Question: I'm trying to put a CSS box-shadow around two divs of different widths and somehow hide the overlapped shadow in the middle for a seamless look like the image on the right below.

I've tried adding a white border on the first element and having it expand over the second but the border appears inside the box-shadow. I've also tried putting a box-shadow on the container but it makes the shadow square which isn't what I'm looking for. Is there some way to get this effect?
My attempt: <URL>
'''
@font-face {
font-family: 'Open Sans';
font-style: normal;
font-weight: 300;
src: local('Open Sans Light'), local('OpenSans-Light'), url(http://fonts.gstatic.com/s/opensans/v13/DXI1ORHCpsQm3Vp6mXoaTRampu5_7CjHW5spxoeN3Vs.woff2) format('woff2');
unicode-range: U+0000-00FF, U+0131, U+<PHONE>, U+02C6, U+02DA, U+02DC, U+2000-206F, U+2074, U+20AC, U+2212, U+2215, U+E0FF, U+EFFD, U+F000;
}
div {
font-family: 'Open Sans';
background-color: ;
display: inline-block;
float: left;
padding: 10px;
padding-bottom: 0px;
box-shadow: 0px 0px 3px 0px black;
}
ul {
list-style-type: none;
margin: 0px;
padding: 10px;
}
li {
margin-bottom: 10px;
}
a {
color: black;
text-decoration: none;
}
.menu-sub {
clear: both;
padding: 0px;
}
.container {
margin: 25px;
box-shadow: none;
}
'''
'''
<div class="container">
<div class="menu-top">Research</div>
<div class="menu-sub">
<ul>
<li><a href="#">Research Services</a></li>
<li><a href="#">Research Portfolio</a></li>
<li><a href="#">Map of Current Projects</a></li>
</ul>
</div>
</div>
'''
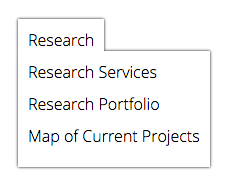
Answer: I have a simple solution. The CSS is explained inside comments.
'''
/*
* reset
*/
ul {
list-style-type: none;
margin: 0;
padding: 0;
}
/*
* float to shrink-wrap
* position relative to make z-index work
* z-index to force the white background + border in "front" of sub menu
* background + border bottom to cover the box shadow of menu and sub menu
* negative margin to reclaim the space occupied by the border
*/
.menu-top {
float: left;
box-shadow: 0 0 3px black;
}
.menu-top span {
display: block;
position: relative;
z-index: 1;
background-color: white;
border-bottom: 5px solid white;
margin-bottom: -5px;
padding: 10px;
}
/*
* clear to force new line
*/
.menu-sub {
float: left;
clear: left;
box-shadow: 0 0 3px black;
}
.menu-sub ul {
padding: 10px;
}
'''
'''
<div class="container">
<div class="menu-top"><span>Research</span></div>
<div class="menu-sub">
<ul>
<li><a href="#">Research Services</a></li>
<li><a href="#">Research Portfolio</a></li>
<li><a href="#">Map of Current Projects</a></li>
</ul>
</div>
</div>
'''